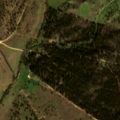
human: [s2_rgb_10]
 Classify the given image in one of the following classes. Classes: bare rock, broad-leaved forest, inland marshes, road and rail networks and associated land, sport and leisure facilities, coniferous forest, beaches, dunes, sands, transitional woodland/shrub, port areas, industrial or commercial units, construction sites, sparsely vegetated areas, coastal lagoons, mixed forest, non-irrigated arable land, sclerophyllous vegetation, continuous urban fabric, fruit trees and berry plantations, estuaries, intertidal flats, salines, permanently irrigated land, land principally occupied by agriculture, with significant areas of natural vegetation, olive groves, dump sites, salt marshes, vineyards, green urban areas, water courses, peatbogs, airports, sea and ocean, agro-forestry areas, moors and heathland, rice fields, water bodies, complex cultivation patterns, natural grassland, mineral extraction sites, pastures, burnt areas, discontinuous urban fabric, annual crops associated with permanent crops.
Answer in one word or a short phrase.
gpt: non-irrigated arable land, pastures, agro-forestry areas, broad-leaved forest, transitional woodland/shrub